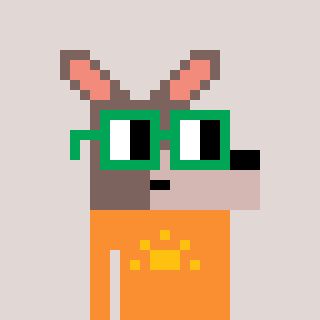
a pixel art character with square green glasses, a kangaroo-shaped head and a orange-colored body on a warm background